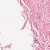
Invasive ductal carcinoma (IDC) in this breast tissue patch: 0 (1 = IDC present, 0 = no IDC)